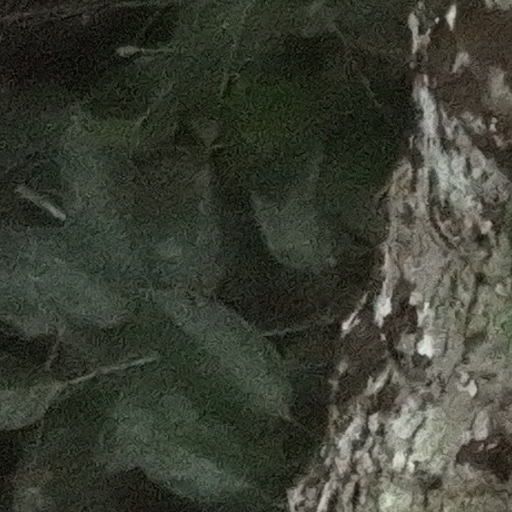
Species: Hieronyma alchorneoides
GBIF accepted scientific name: Hieronyma alchorneoides
Crown area (m\u00b2): 169.4